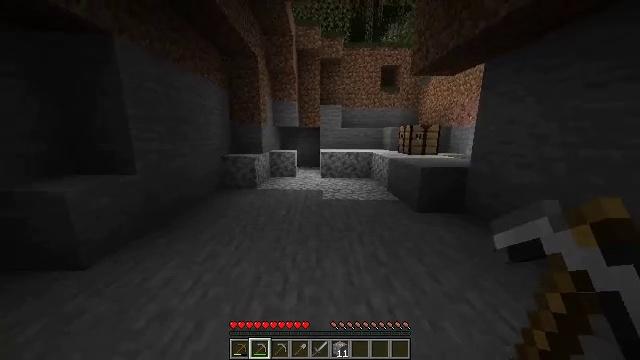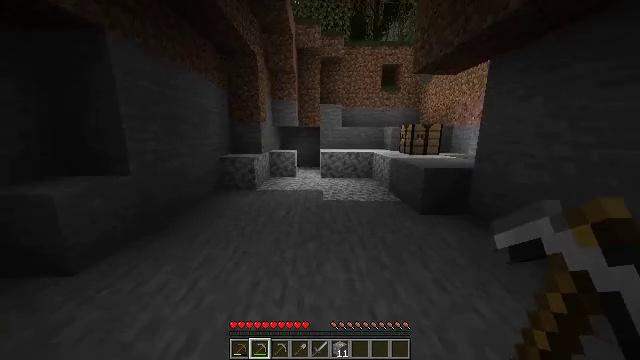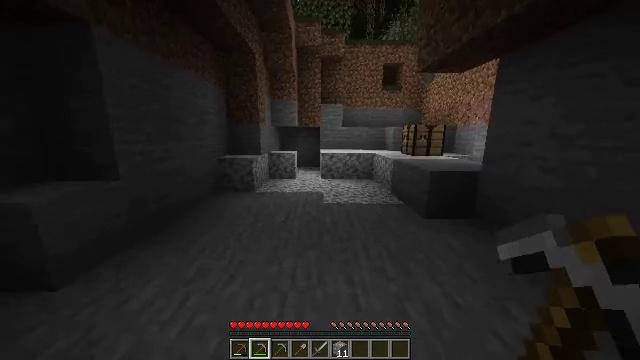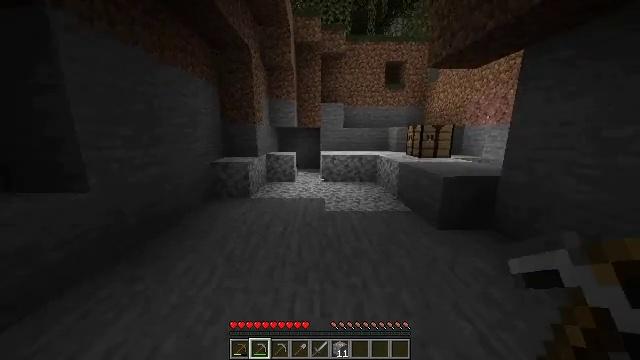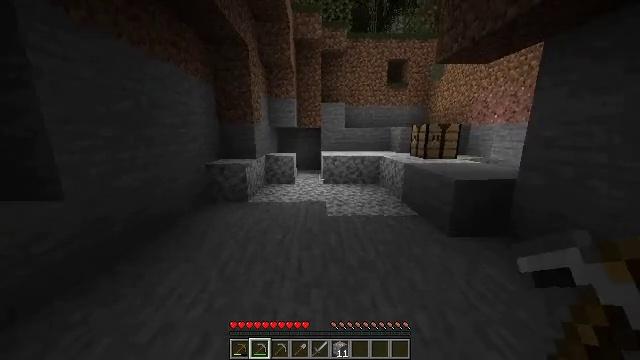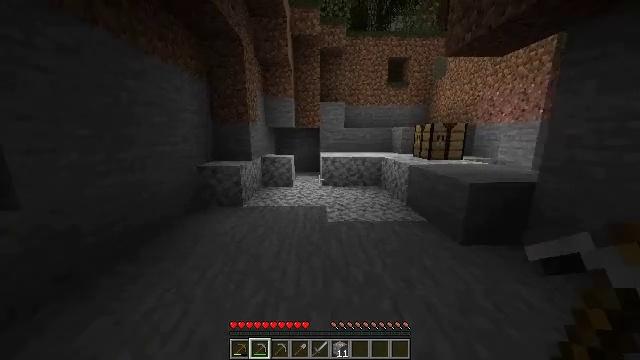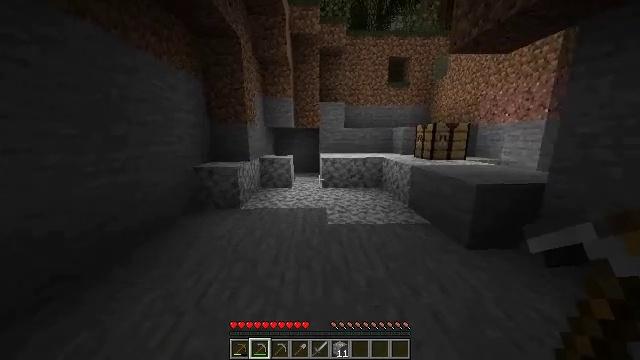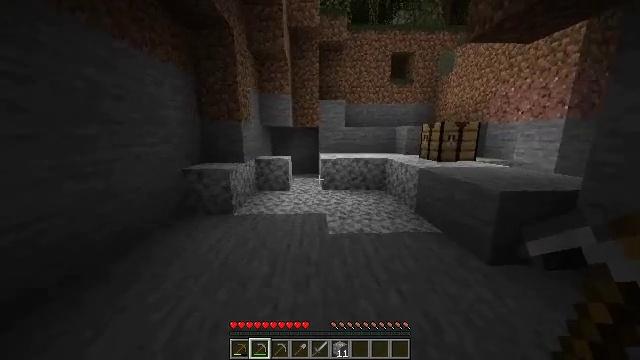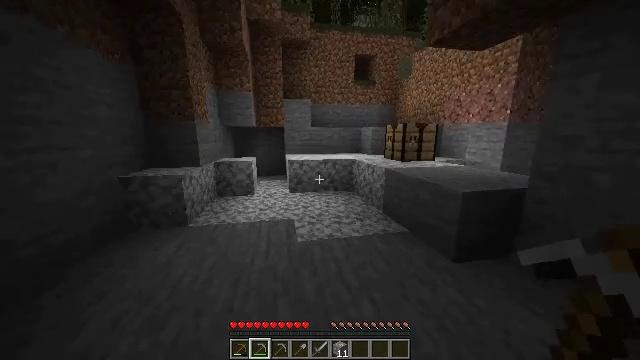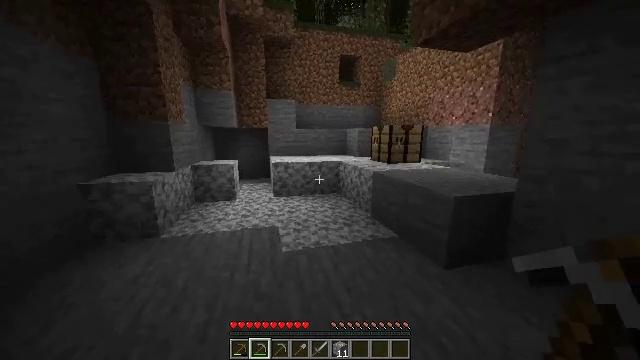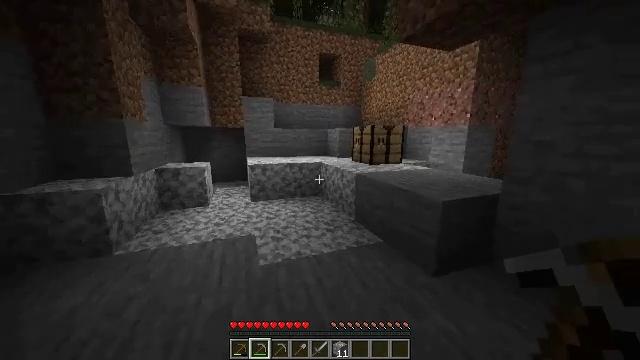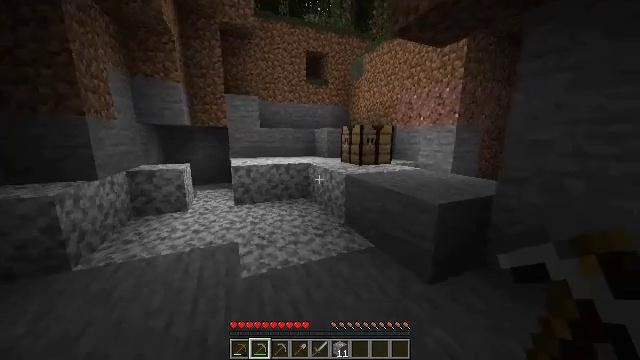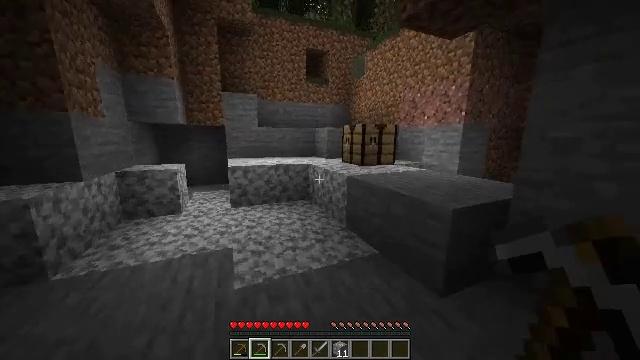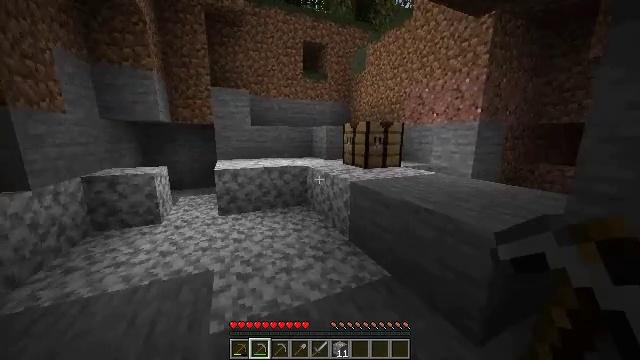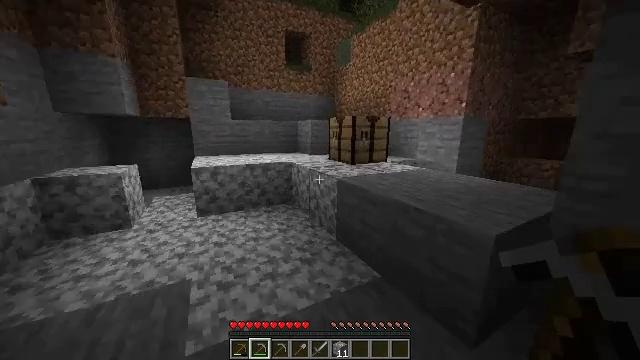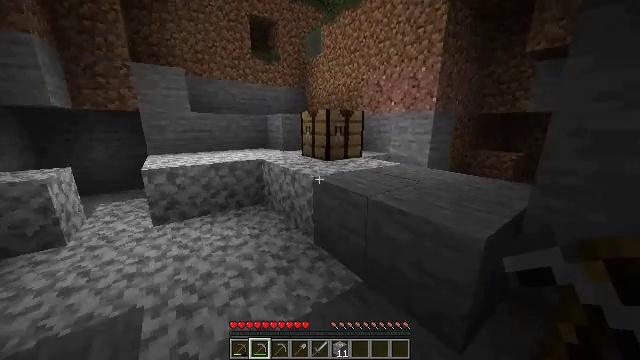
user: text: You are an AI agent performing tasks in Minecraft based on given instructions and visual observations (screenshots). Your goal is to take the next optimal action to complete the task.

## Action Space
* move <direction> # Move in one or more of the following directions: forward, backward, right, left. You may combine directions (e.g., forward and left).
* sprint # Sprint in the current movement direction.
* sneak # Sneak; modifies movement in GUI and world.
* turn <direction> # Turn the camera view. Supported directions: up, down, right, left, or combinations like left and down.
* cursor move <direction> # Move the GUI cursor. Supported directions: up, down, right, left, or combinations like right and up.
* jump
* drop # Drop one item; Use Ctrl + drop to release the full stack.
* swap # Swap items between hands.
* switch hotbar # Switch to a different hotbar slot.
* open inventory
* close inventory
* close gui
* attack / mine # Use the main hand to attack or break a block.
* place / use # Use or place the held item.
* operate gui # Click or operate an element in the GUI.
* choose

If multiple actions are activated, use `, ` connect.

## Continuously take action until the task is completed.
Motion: motion action
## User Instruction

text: Mine block crafting table.
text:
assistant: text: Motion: move forward, sprint
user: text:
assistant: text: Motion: move forward, sprint
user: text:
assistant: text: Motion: move forward, sprint
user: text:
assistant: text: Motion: move forward, sprint
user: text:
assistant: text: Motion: move forward, sprint
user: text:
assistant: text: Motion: move forward, sprint
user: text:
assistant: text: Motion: move forward, sprint
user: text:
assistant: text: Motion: move forward, sprint, turn right
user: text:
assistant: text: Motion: move forward, sprint, turn right
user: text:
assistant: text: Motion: move forward, sprint, turn right
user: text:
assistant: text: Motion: move forward, sprint, turn right
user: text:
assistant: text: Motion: move forward, sprint
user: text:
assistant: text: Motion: move forward, sprint
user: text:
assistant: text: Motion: move forward, sprint, turn right and down
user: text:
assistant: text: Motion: move forward, sprint, turn right and down
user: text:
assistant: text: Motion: move forward, sprint, turn right and down
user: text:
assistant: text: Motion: move forward, sprint, turn right and down
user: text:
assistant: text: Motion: move forward, sprint, turn right
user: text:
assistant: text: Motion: move forward, sprint
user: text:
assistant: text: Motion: move forward, sprint, turn right and down, jump
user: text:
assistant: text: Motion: move forward, sprint, turn right and down, jump
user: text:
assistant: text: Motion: move forward, sprint, turn right and down, jump
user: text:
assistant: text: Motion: move forward, sprint, turn right and down, jump
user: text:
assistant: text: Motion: move forward, sprint
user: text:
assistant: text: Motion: move forward, sprint, turn right and down
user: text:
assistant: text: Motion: move forward, sprint, turn down
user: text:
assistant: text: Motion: sprint, turn down
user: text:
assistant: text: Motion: turn down
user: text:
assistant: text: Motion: turn down
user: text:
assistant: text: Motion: turn down